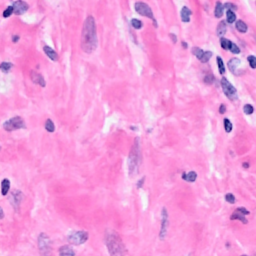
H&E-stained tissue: Breast